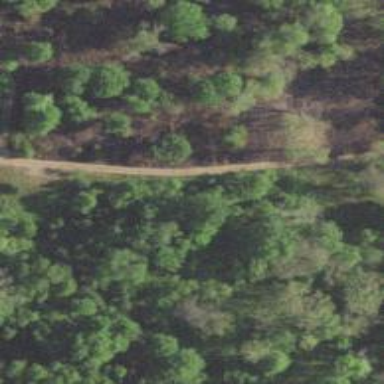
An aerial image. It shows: Abandoned railway with historical significance.